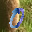
Label: 0